Question: I have a json array parsed from an api as such:

An I want to parse the .
I could do 'console.log(parsed_json["query"]["pages"]["42743"]["pageid"])' but everytime that changes.
How could I parse the name under pages so I could use:
'''
console.log(parsed_json["query"]["pages"][" >> ID << "]["pageid"])
'''
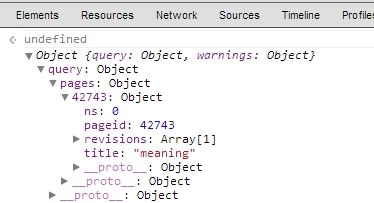
Answer: Assuming the 'pages' object will only ever have that one, enumerable key, you could do;
'''
var pages = parsed_json.query.pages;
var page;
for (var x in pages) {
if (pages.hasOwnProperty(x)) {
page = x;
}
}
// use pages[page].pageid;
'''
... this enumerates the properties, and records the last one that was enumerated. 'break' on the first or whatever if you need. For laughs, this could be cleaner in ES5:
'''
var pages = parsed_json.query.pages;
var page = Object.keys(pages)[0];
// use pages[page].pageid;
'''